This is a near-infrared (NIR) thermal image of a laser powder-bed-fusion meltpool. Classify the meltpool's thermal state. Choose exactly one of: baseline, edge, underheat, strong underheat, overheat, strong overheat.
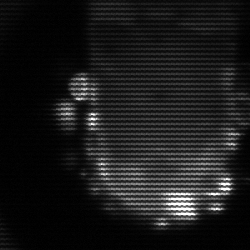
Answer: baseline